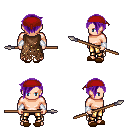
a pixel art fantasy rpg character, male body template, human, light skin, brown tattered cape, gold greaves, purple pixie cut hairstyle, red bandana, white cloth bracers, brown slippers, spear, four views (front, back, left, right), 2x2 character sprite sheet, small pixel art, hard edges, no anti-aliasing